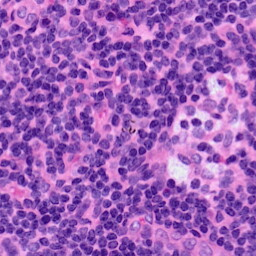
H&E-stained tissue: LymphNode